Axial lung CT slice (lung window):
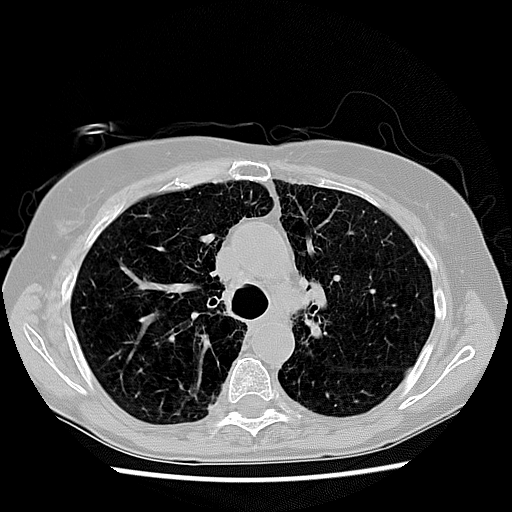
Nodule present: no